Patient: sex M, age 52
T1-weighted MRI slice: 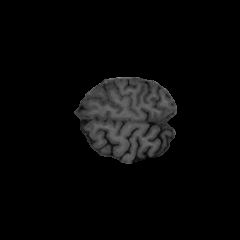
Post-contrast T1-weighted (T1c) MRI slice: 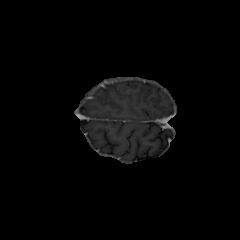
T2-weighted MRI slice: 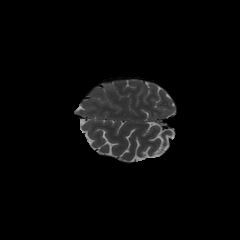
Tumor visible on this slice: yes
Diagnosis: Glioblastoma, IDH-wildtype
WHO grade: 4